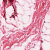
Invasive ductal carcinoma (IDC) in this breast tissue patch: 0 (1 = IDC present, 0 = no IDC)